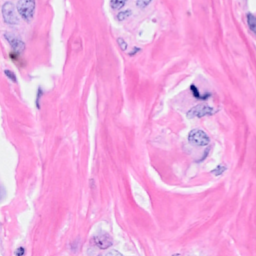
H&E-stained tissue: Breast